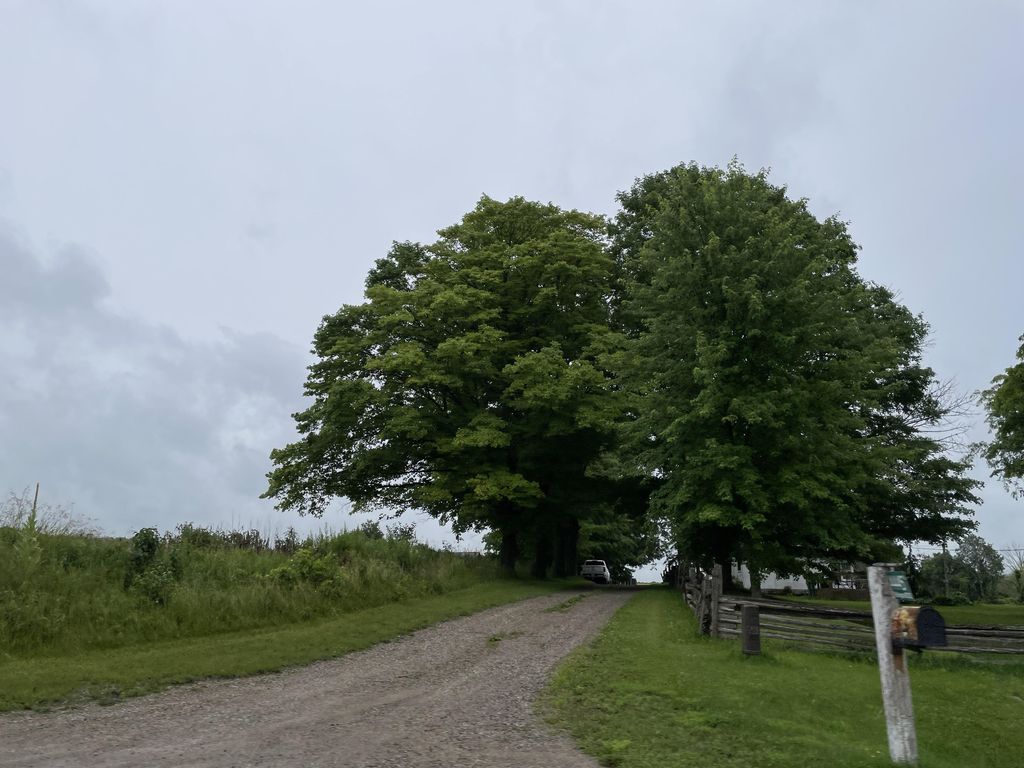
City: kitchener-waterloo